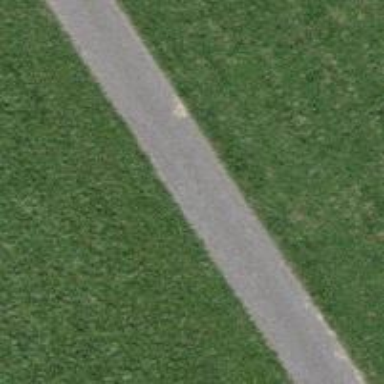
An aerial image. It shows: Well-maintained track road with grade 1 tracktype.